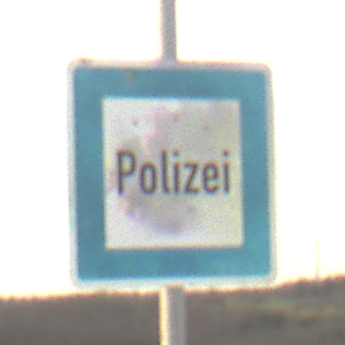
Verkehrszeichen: Polizei
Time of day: SunriseSunset
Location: Outdoor (Nature)
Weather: PartlyCloudy
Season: NotSpecified
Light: Natural